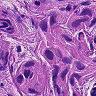
Metastatic tissue present: yes